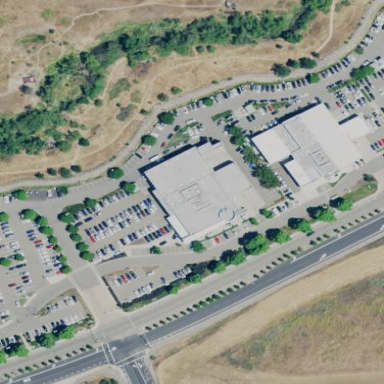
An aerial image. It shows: Car shop building.